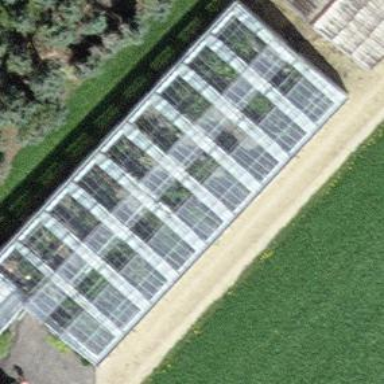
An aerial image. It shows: Greenhouse.